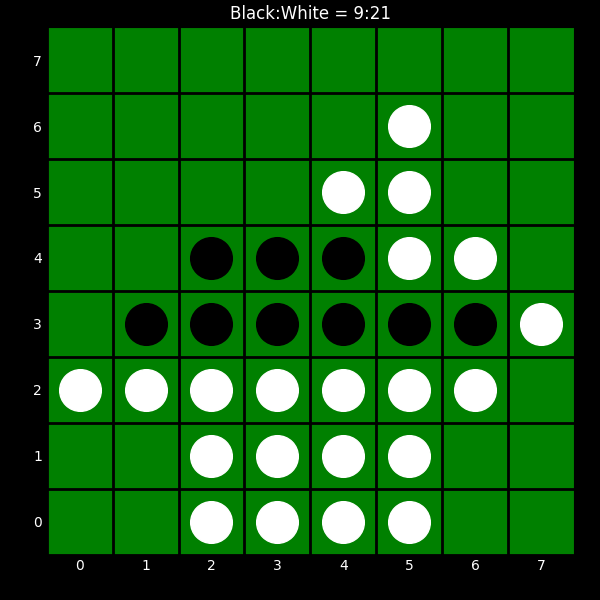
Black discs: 9
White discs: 21